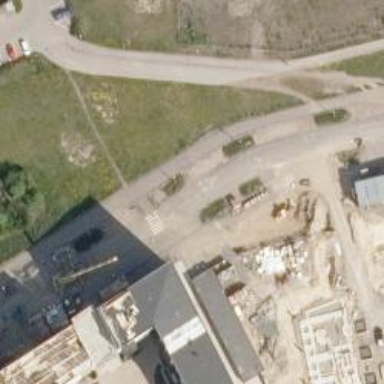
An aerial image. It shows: Crossing on asphalt cycleway.